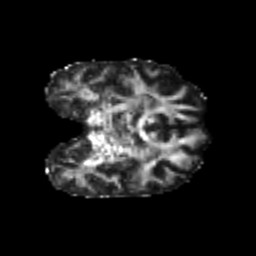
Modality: FA
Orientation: coronal
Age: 24
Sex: female
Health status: healthy
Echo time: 0.074 s